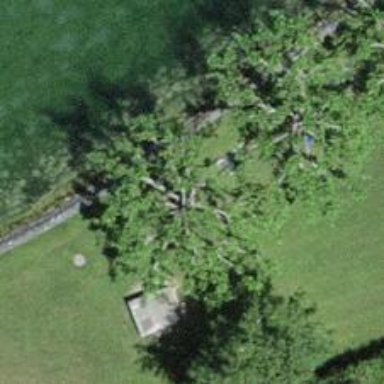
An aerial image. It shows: Beautiful tree in nature.